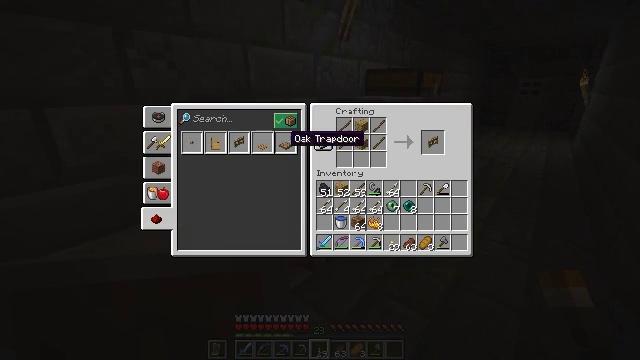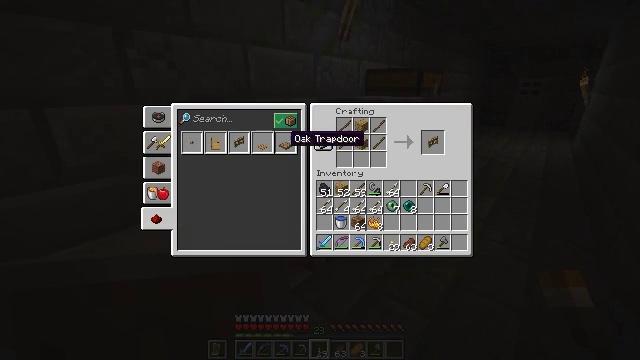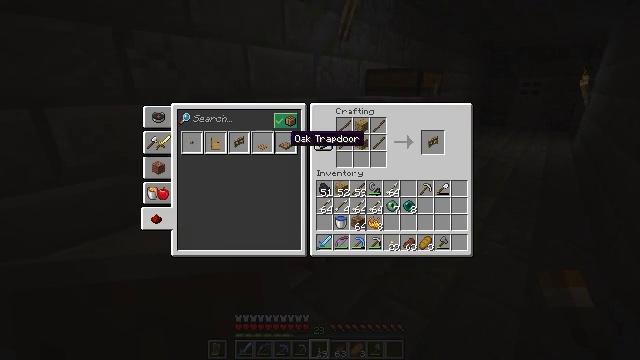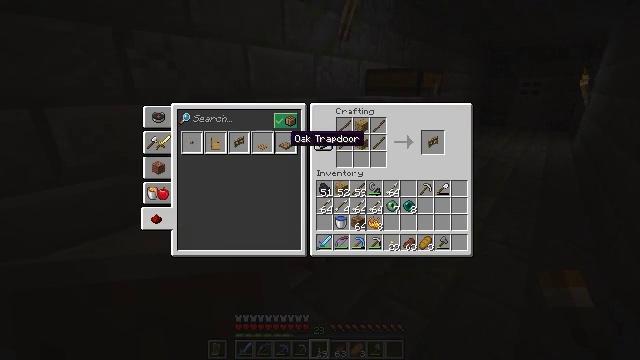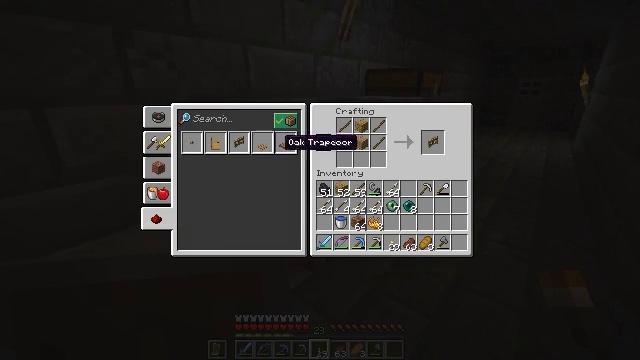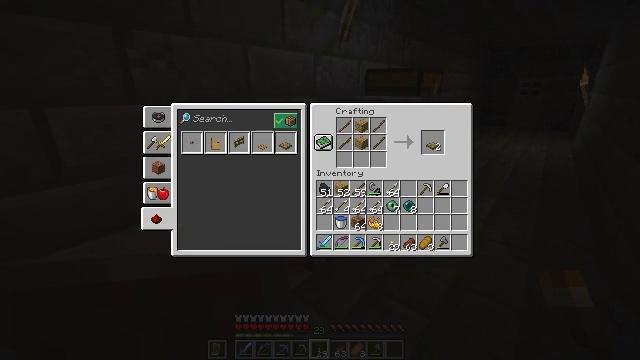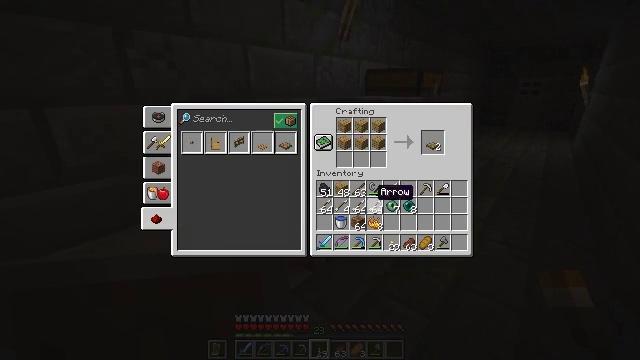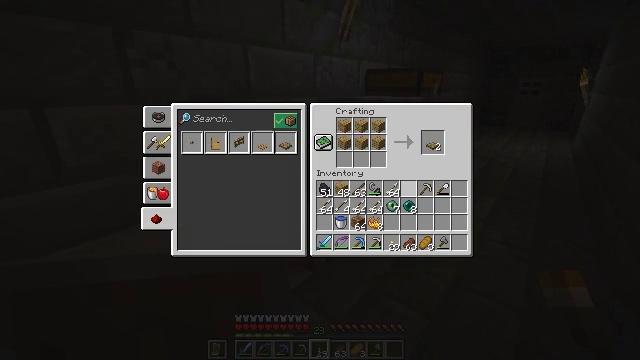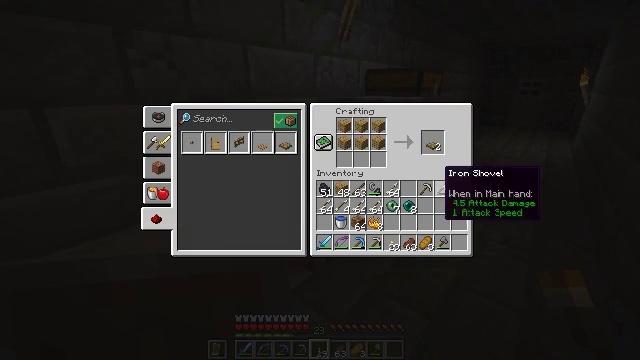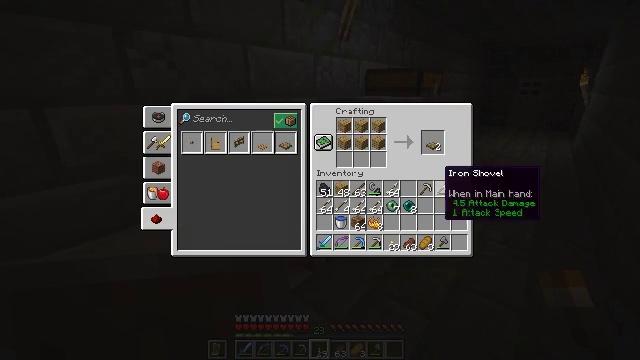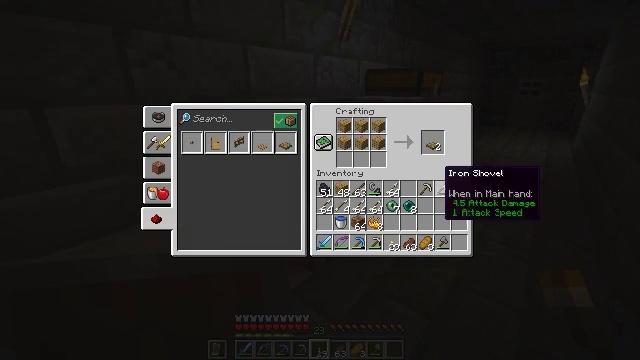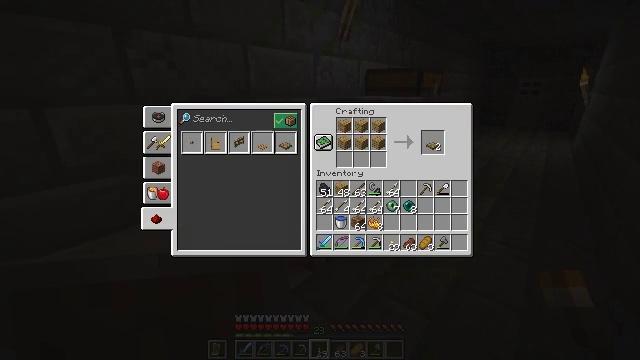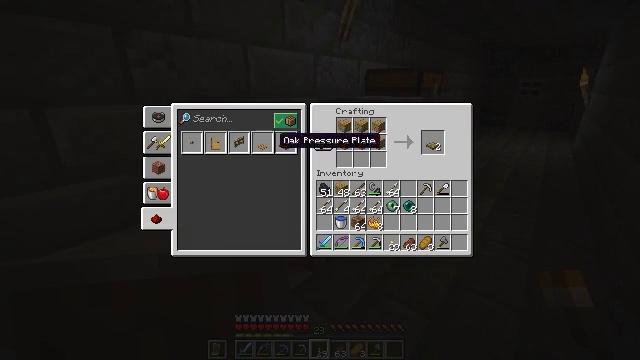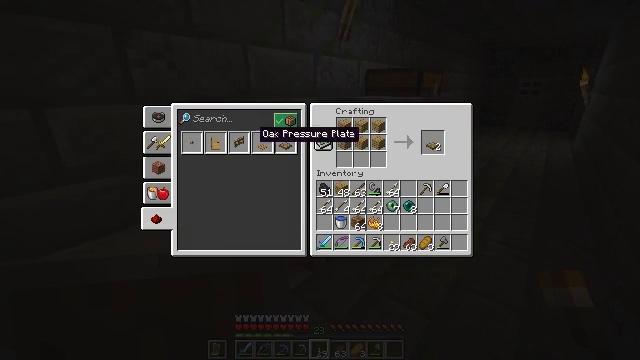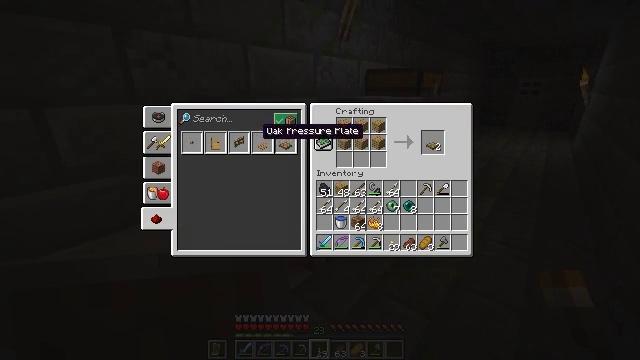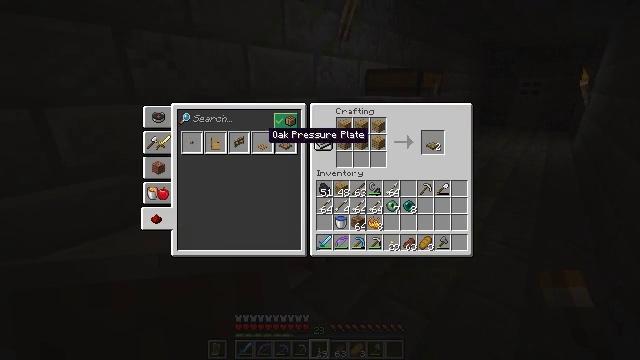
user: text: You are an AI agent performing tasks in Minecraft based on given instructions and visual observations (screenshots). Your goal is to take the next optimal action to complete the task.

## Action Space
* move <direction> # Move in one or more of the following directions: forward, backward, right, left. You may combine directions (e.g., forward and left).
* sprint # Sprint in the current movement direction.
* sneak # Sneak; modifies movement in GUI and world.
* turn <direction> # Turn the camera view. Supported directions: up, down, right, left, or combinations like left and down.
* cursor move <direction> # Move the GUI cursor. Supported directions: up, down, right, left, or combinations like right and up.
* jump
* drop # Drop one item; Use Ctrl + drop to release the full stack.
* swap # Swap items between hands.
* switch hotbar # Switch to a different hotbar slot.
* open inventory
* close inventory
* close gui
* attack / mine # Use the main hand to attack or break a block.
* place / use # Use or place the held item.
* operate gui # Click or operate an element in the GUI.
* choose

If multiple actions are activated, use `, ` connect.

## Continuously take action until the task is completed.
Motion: motion action
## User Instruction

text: Craft an oak fence gate.
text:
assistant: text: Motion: operate gui
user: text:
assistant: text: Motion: no_op
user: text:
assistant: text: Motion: no_op
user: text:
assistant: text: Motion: cursor move left
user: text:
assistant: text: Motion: cursor move right and down
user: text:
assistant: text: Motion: cursor move right and up
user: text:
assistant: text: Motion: cursor move right and up
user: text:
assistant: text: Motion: cursor move right
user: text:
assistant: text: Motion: no_op
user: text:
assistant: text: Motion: no_op
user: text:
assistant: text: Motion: cursor move left and up
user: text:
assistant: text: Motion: cursor move left and up
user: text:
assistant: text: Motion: cursor move left
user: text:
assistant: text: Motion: no_op
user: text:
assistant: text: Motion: no_op
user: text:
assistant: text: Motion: no_op
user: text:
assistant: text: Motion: no_op
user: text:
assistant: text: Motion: no_op
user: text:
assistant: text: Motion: cursor move left
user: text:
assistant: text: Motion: no_op
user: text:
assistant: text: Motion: no_op
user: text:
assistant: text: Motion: no_op
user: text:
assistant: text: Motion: no_op
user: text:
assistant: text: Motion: no_op
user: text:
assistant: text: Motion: operate gui
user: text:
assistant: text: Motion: no_op
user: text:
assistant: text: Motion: no_op
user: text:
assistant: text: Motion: no_op
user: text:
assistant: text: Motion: no_op
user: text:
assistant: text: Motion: cursor move right